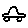
Label: car